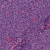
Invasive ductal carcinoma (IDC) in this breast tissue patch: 1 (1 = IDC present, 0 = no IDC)